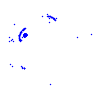
Particle: proton